Question: When I read the angularJS api, I found the code like this:
'''
myApp.controller('MyController', ['$scope', function($scope) {
var vm = $scope.vm = {name:'savo'};
}
]);
'''
This multiple assignments seems easy to understand.
But when I code like this:
'''
myApp.controller('MyController', ['$scope', function($scope) {
var vm = $scope.vm = {name:'savo'};
vm.age = 18;
}
]);
'''
And the HTML like this:
'''
<div ng-controller="MyController">
<pre>{{vm}}</pre>
<pre>{{vm.name}}</pre>
<pre>{{vm.age}}</pre>
</div>
'''
The results in the browser here:

Here is my question:
'vm''age''vm''$scope'
When I use native JavaScript, this can not happen.
I can also change the two 'vm' into different names,it won't change anything.
I'm new in angularJS,this just confusing me,Thanks for help!
By the way,why is angular use the name 'vm',does 'vm' refer to some words abbreviation?
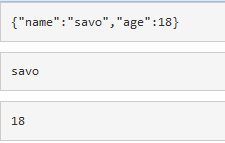
Answer: > Here is my question: The controller give the vm a attribute age, why the vm in the $scope has it too?
Because variables 'vm' and '$scope.vm' points to the same object. And since both are the same object, when you change one adding new property, the seconds changes too.
> When I use native JavaScript, this can not happen.
You are confused a little here. This is typical behaviour, due to the fact that all non-primitive (objects, functions, arrays, etc.) types in javascript are passed by reference.